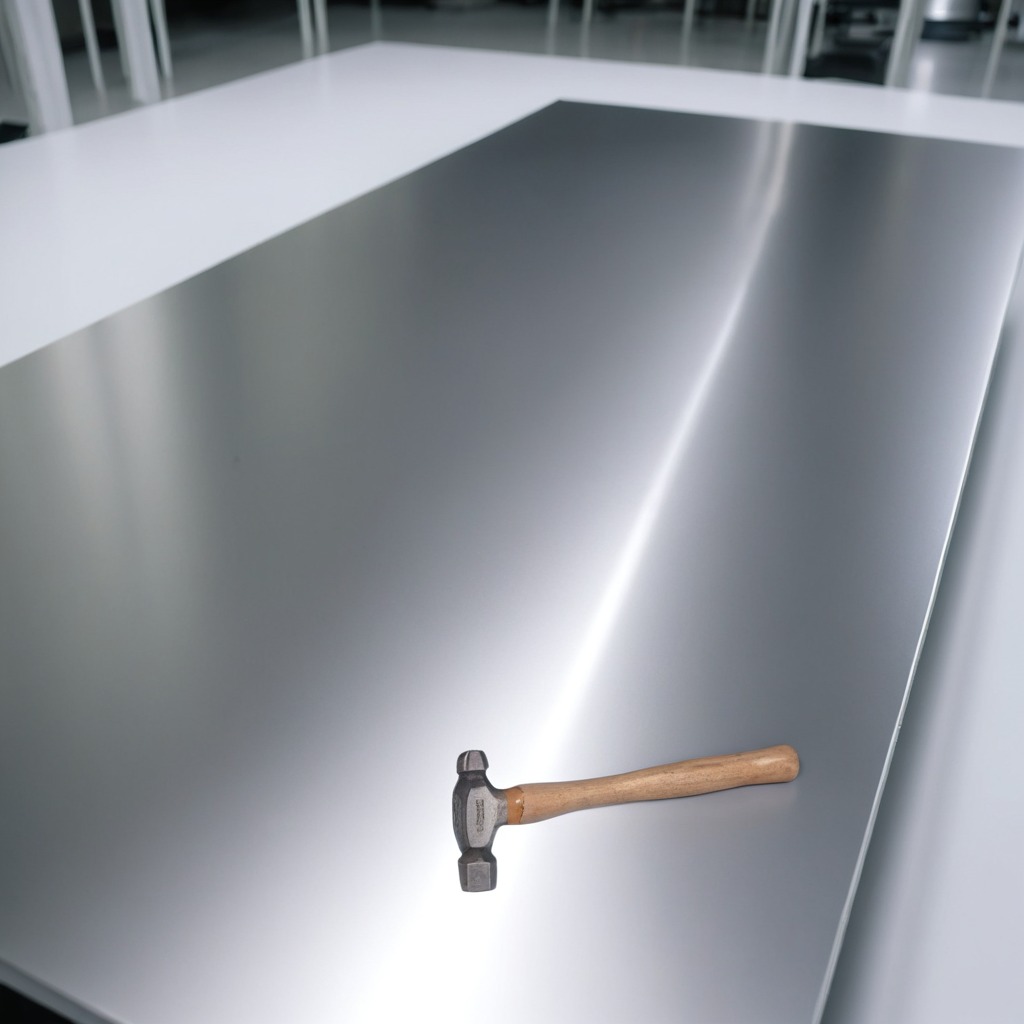
A hammer is lying on the stainless steel table.